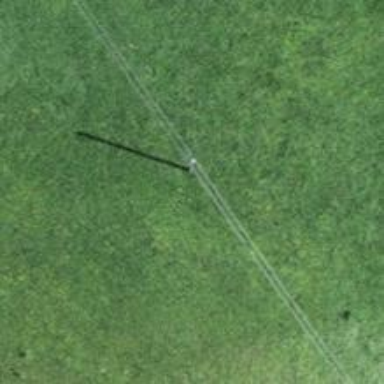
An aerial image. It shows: Minor power line.